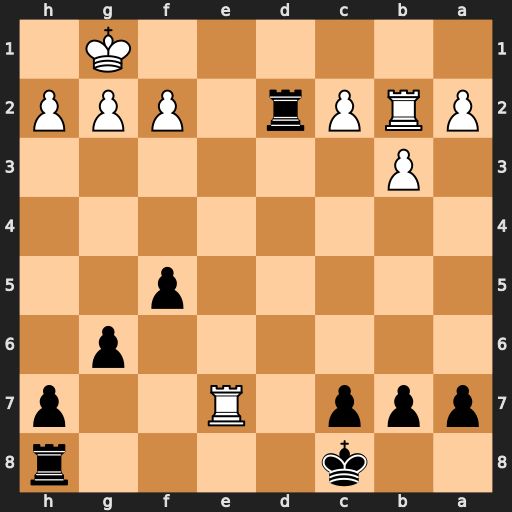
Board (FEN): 2k4r/ppp1R2p/6p1/5p2/8/1P6/PRPr1PPP/6K1
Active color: b
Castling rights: -
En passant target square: -
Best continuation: Rd1+ Re1 Rxe1#